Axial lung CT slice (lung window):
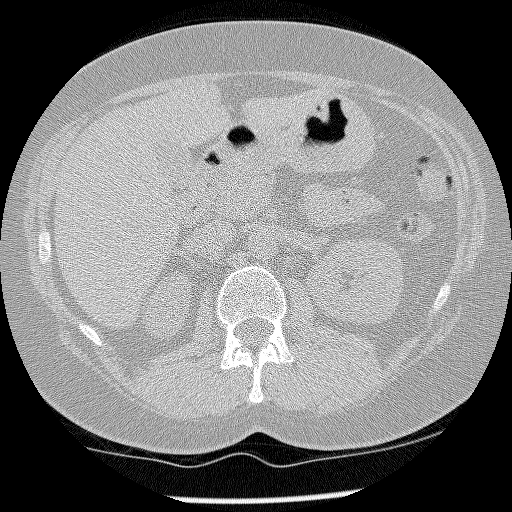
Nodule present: no